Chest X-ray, PA view. Patient: 45 years old, sex F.
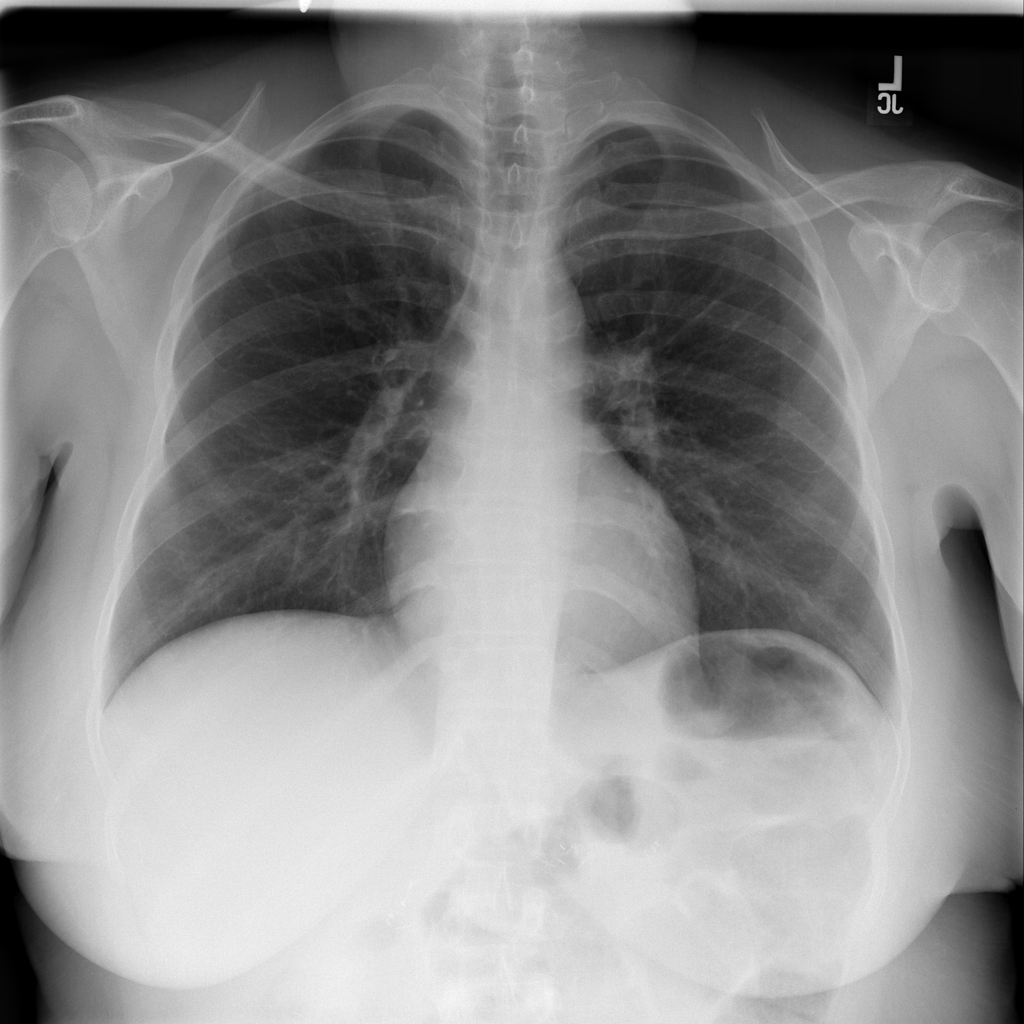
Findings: No Finding